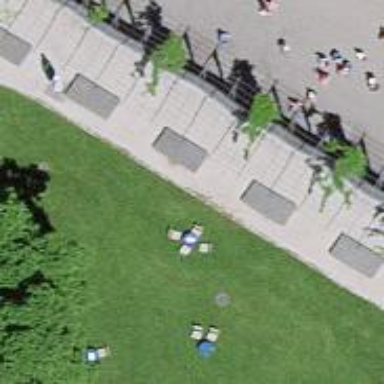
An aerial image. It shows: Bench.